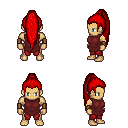
a pixel art fantasy rpg character, male body template, human, tanned skin, maroon tunic, red pants, red extra-long topknot hairstyle, leather bracers, four views (front, back, left, right), 2x2 character sprite sheet, small pixel art, hard edges, no anti-aliasing